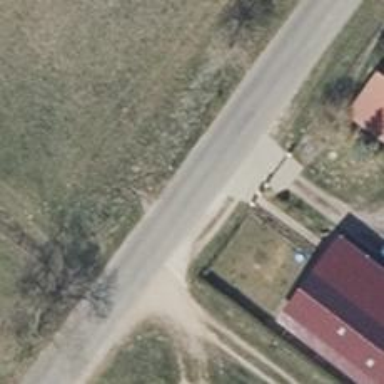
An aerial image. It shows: Asphalt road in residential area.